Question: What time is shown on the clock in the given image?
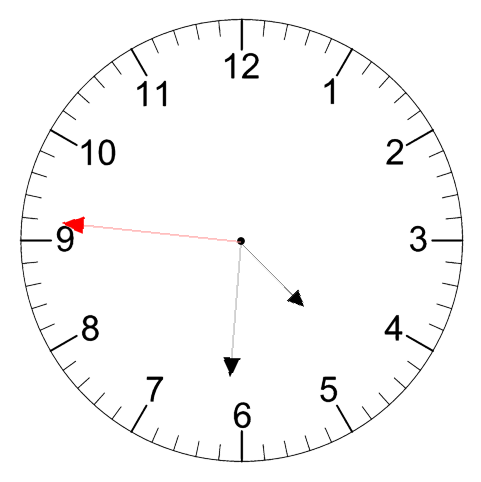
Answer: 04:30:46